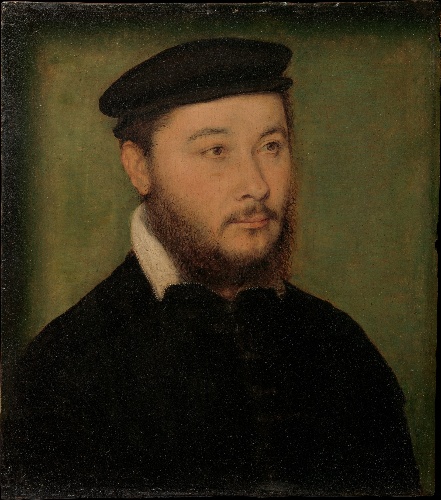
Title: Portrait of a Man
Artist: Corneille de Lyon
Artist bio: Netherlandish, The Hague, active by 1533–died 1575 Lyons
Date: ca. 1540–50
Object type: Painting
Classification: Paintings
Medium: Oil on wood
Dimensions: 6 7/8 x 6 1/8 in. (17.5 x 15.6 cm)
Department: European Paintings
Credit line: H. O. Havemeyer Collection, Bequest of Mrs. H. O. Havemeyer, 1929
Accession year: 1929
Repository: Metropolitan Museum of Art, New York, NY
Tags: Men|Portraits